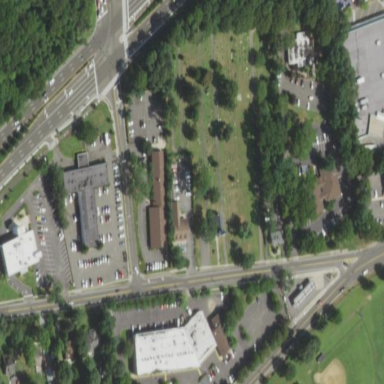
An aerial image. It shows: Grave yard.